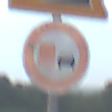
Verkehrszeichen: UeberholverbotKraftfahrzeuge
Zusatzzeichen oben: SteinschlagRechts
Umgebung: Outdoor, Nature
Tageszeit: SunriseSunset
Wetter: PartlyCloudy
Licht: Natural
Jahreszeit: NotSpecified
Kontrast: LowContrast